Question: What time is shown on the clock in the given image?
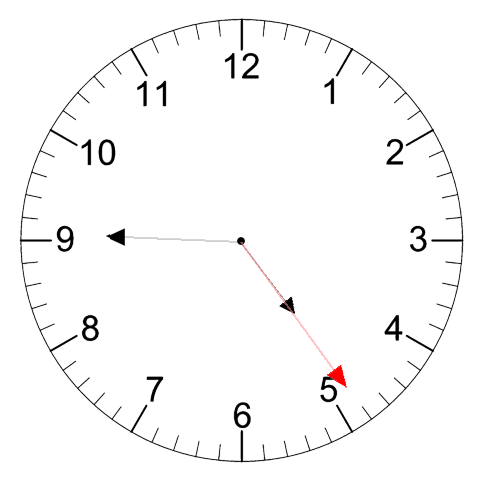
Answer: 04:45:24